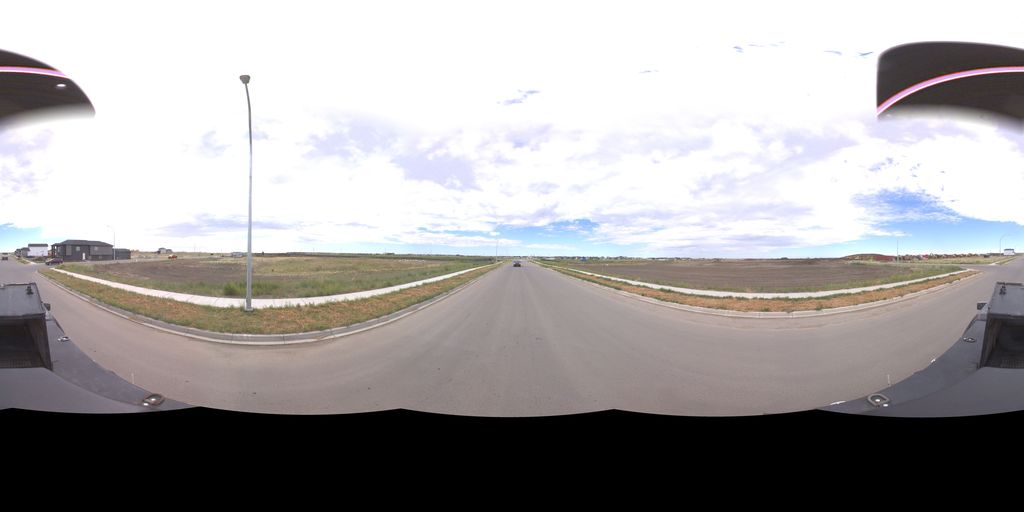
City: saskatoon